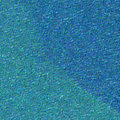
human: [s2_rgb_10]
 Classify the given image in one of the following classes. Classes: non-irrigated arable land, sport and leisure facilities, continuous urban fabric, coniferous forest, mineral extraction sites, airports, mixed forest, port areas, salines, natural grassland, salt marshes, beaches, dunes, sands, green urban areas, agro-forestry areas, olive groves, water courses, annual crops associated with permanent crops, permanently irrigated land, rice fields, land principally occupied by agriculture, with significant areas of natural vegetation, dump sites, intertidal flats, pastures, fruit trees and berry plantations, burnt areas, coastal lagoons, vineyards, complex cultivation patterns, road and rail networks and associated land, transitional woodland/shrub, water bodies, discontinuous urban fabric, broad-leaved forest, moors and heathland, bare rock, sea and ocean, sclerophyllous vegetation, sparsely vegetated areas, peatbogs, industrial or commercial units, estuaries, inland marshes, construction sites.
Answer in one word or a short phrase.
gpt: sea and ocean